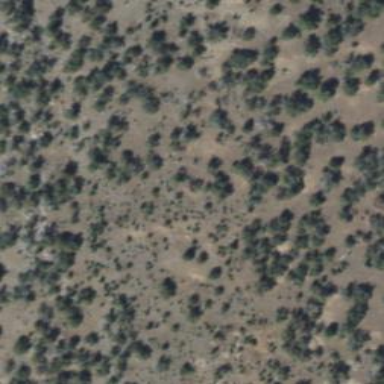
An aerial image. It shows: Patch of scrub vegetation.